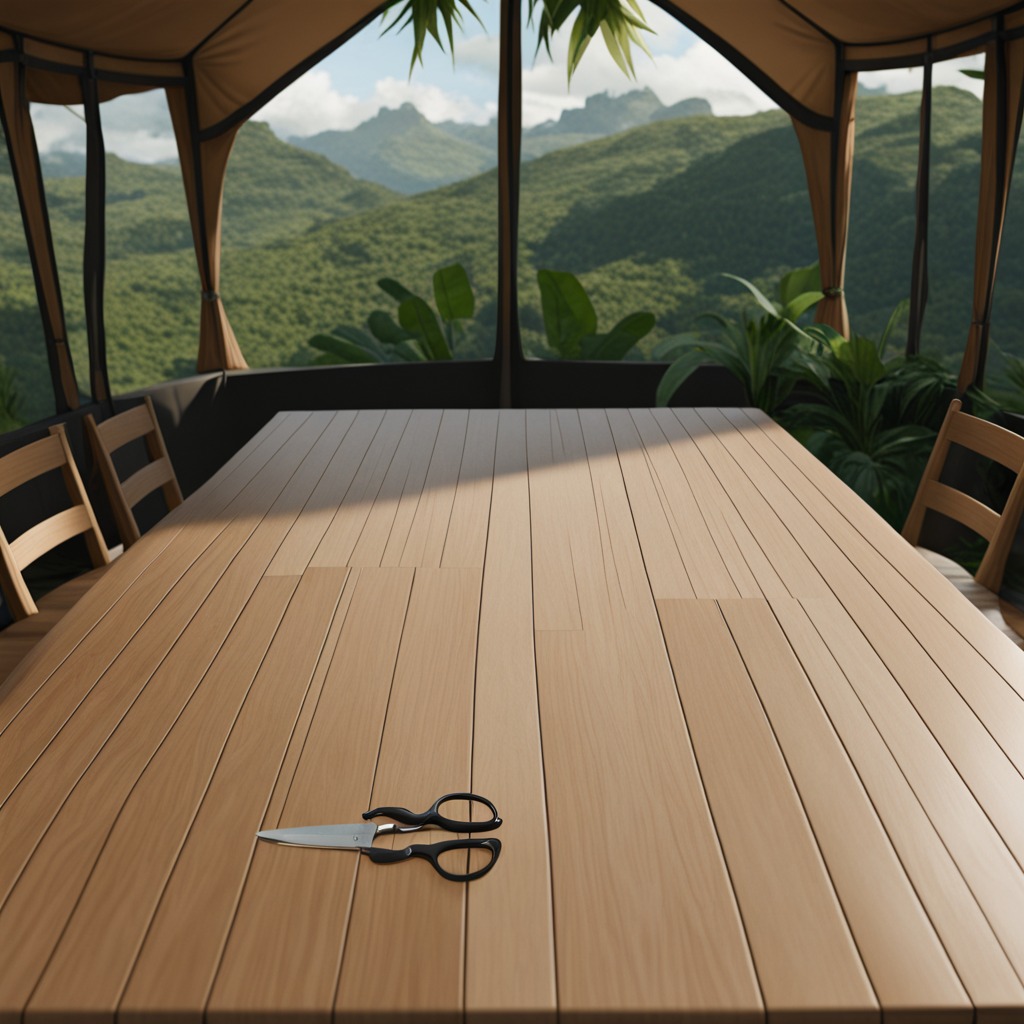
A scissor is lying on a wooden table inside a jungle field workshop tent.